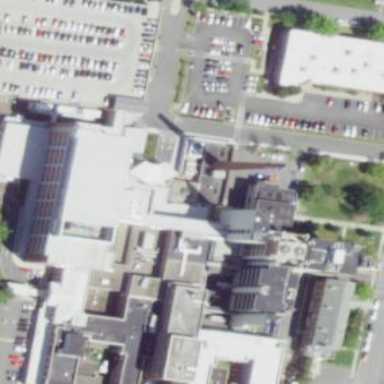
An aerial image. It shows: Hospital building.